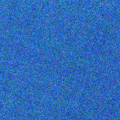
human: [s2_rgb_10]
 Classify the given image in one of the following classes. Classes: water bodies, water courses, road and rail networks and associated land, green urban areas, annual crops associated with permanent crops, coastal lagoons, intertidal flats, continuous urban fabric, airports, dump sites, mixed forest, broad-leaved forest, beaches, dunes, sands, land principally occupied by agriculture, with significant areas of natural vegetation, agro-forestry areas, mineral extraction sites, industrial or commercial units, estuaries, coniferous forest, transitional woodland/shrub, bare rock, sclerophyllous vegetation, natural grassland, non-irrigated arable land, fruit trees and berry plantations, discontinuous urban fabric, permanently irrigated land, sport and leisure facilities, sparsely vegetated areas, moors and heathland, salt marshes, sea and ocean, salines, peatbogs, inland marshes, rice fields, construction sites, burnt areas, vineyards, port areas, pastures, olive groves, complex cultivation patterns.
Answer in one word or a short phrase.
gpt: sea and ocean